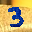
Label: 3